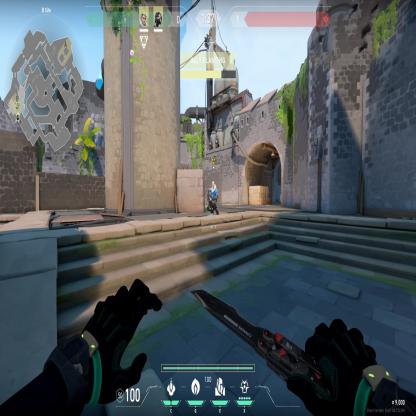
Label: teammate